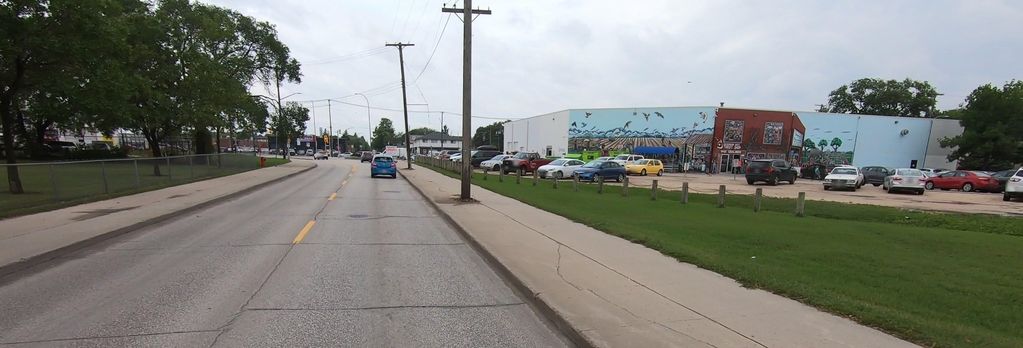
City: winnipeg